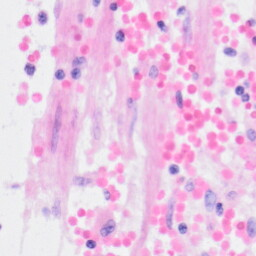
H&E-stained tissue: Kidney